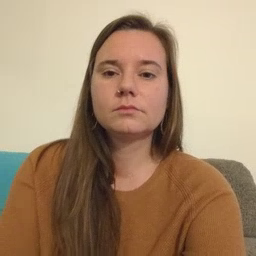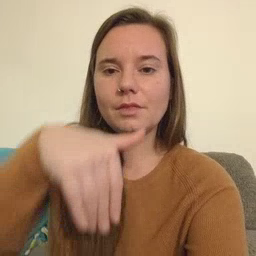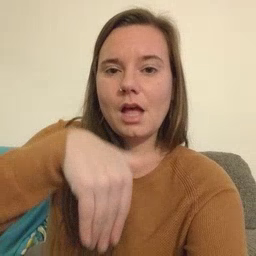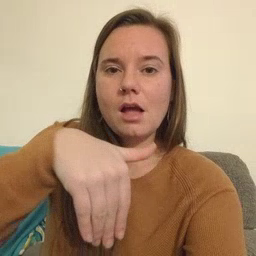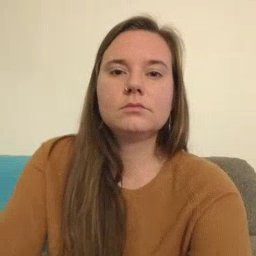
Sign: night